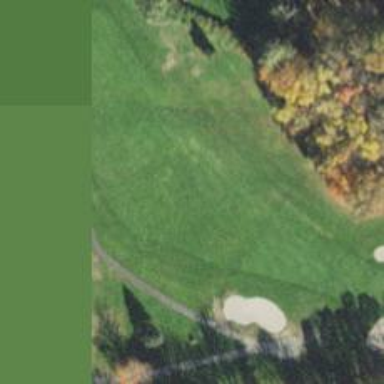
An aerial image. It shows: Golf hole.